Question: I have a problem with "Colorized Parameter Help" function in PPT 2013.
<URL>
Other features -> no. 13
I can't find how to change text color of Intellisense tooltip(?)
I have dark scheme but when I change "Signature Help - Text" to white there is no change in intellisense (still black text color)

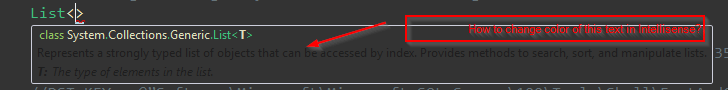
Answer: At last! after hours of searching...
Here it is the setting: